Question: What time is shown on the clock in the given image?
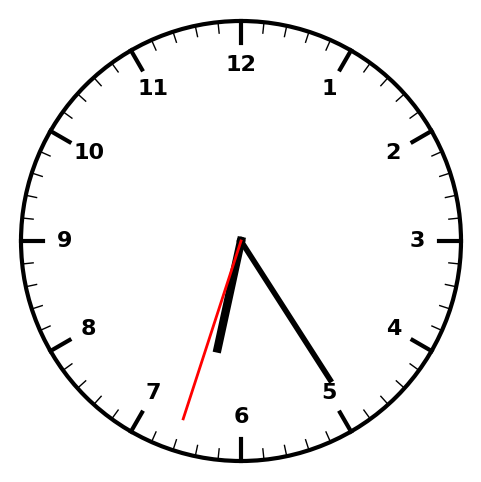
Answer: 06:24:33